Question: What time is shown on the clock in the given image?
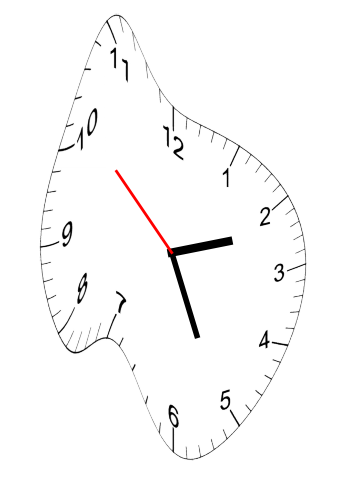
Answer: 02:25:52